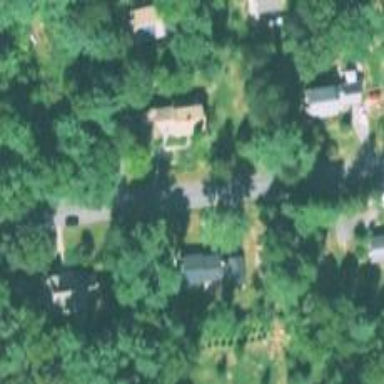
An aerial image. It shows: Residential road.